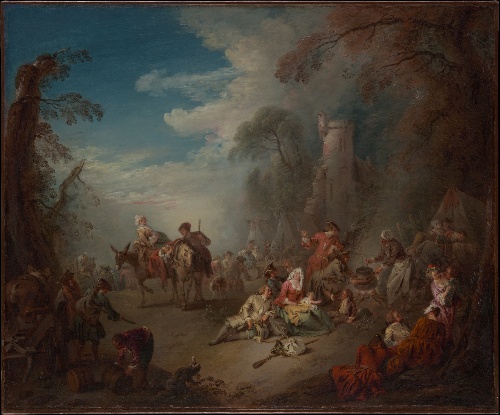
Title: Troops at Rest
Artist: Jean-Baptiste Joseph Pater
Artist bio: French, Valenciennes 1695–1736 Paris
Date: ca. 1725
Object type: Painting
Classification: Paintings
Medium: Oil on canvas
Dimensions: 21 1/4 x 25 3/4 in. (54 x 65.4 cm)
Department: European Paintings
Credit line: Bequest of Ethel Tod Humphrys, 1956
Accession year: 1956
Repository: Metropolitan Museum of Art, New York, NY
Tags: Tents|Soldiers|Men|Women|Donkeys|Horses